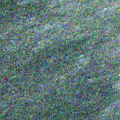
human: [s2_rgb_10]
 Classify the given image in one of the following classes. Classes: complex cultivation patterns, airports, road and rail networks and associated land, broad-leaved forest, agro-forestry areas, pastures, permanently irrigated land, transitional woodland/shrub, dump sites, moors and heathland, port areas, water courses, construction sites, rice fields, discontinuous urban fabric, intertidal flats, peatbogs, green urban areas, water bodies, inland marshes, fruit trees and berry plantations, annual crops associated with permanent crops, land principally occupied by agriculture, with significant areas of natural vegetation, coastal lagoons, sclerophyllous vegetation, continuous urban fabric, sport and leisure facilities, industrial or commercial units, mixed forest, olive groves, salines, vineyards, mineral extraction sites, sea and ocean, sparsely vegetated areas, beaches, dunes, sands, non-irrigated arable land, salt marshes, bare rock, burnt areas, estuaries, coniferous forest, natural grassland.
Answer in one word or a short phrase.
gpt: water bodies